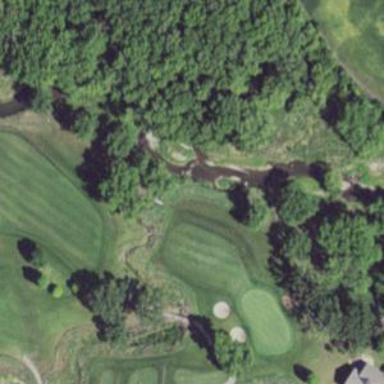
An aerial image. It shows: Path used for both walking and golf.